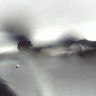
Metastatic tissue present: no